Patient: sex M, age 78
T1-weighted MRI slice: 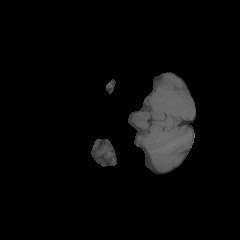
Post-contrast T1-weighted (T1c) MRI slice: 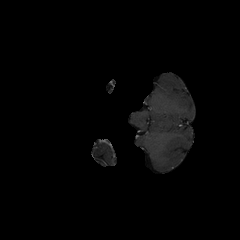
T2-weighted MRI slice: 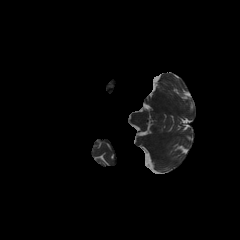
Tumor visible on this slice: no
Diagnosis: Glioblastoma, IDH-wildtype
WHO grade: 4